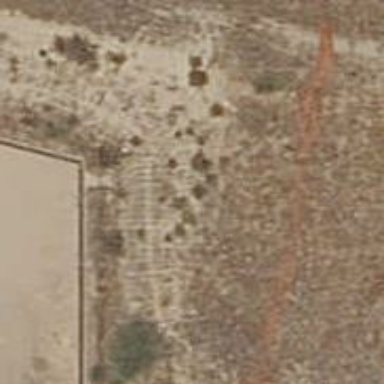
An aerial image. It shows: Chain link fence is in the scene.